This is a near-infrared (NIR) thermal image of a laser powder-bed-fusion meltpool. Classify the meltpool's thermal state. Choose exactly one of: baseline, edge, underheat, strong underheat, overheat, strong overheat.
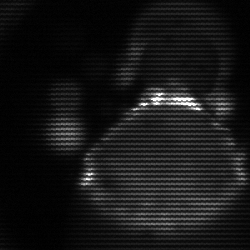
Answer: edge